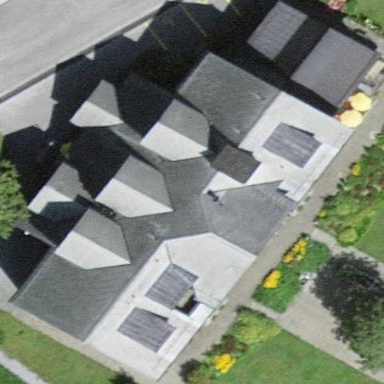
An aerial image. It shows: Nursing home building.